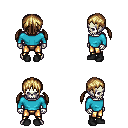
a pixel art fantasy rpg character, male body template, skeleton, teal long-sleeve shirt, gold greaves, blonde twin-tailed hairstyle, black shoes, four views (front, back, left, right), 2x2 character sprite sheet, small pixel art, hard edges, no anti-aliasing